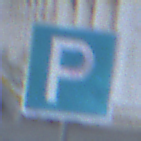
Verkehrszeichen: Parken
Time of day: Dawn
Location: Outdoor (Urban)
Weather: Clear
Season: NotSpecified
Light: Natural